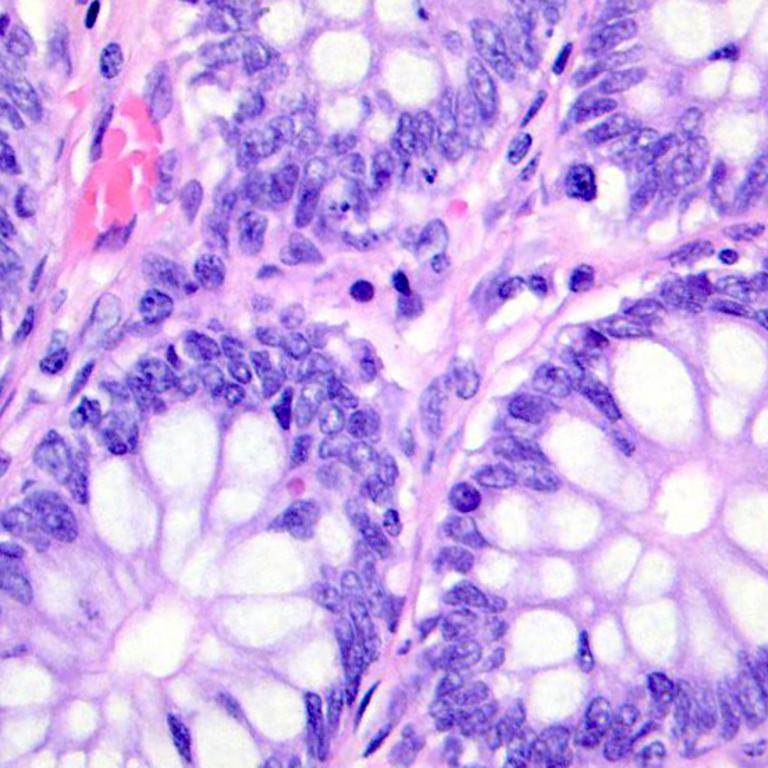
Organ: colon
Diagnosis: benign